Question: This post is similar to one I have posted before about a dropdown filtering results in a gridview. Well now I need this dropdown to attach itself to a repeater that will filter results into a gridview. I have tried 'rptLetters.DataBind()' in the code behind of the dropdown list, but that doesn't seem to be changing any of the letters at the top of the page when I click on different items in the dropdown list.

The screenshot doesn't show enough of the products, but in this case it skips from G to L, and in the repeater the letters between G and L are still shown. I need to be able to get that repeater to recognize the letters that start each of the products associated with the company chosen.
'''
<asp:Content ID="Content2" ContentPlaceHolderID="body" Runat="Server"><br /><br />
<asp:linkbutton id="btnAll" runat="server" text="ALL" onclick="btnAll_Click" />
<asp:repeater id="rptLetters" runat="server" datasourceid="dsLetters">
<headertemplate>
|
</headertemplate>
<itemtemplate>
<asp:linkbutton id="btnLetter" runat="server" onclick="btnLetter_Click"
text='<%#Eval("Letter")%>' />
</itemtemplate>
<separatortemplate>
|
</separatortemplate>
</asp:repeater>
<asp:sqldatasource id="dsLetters" runat="server" connectionstring="<%$
ConnectionStrings:ProductsConnectionString %>"
selectcommand="SELECT DISTINCT LEFT(ProductName, 1) AS [Letter] FROM [Product]">
</asp:sqldatasource>
<br /><br />Choose Company:
<asp:DropDownList ID="ddlCompany" runat="server" AutoPostBack="true"
OnSelectedIndexChanged="ddlCompany_SelectedIndexChanged">
<asp:ListItem Value="8">3rd Party</asp:ListItem>
<asp:ListItem Value="4">BestDirect Securities</asp:ListItem>
<asp:ListItem Value="18">Generic</asp:ListItem>
<asp:ListItem Value="5">PFG Precious Metals</asp:ListItem>
<asp:ListItem Value="1" Selected="True">PFGBest</asp:ListItem>
<asp:ListItem Value="2">SFO</asp:ListItem>
<asp:ListItem Value="6">Traders Press</asp:ListItem>
<asp:ListItem Value="3">W&A Publishing</asp:ListItem>
</asp:DropDownList>
<asp:gridview id="gvProducts" runat="server" AutoGenerateColumns="False"
datakeynames="ProductID,CompanyID" datasourceid="dsProductLookup"
style="margin-top: 12px;">
<Columns>
<asp:HyperLinkField DataNavigateUrlFields="ProductID"
DataNavigateUrlFormatString="Product/Default.aspx?ID={0}"
DataTextField="ProductName" HeaderText="Product Name"
SortExpression="ProductName" />
</Columns>
</asp:gridview>
<asp:sqldatasource id="dsProductLookup" runat="server"
Connectionstring="<%$ ConnectionStrings:ProductsConnectionString %>"
SelectCommand="SELECT DISTINCT Product.ProductName, Product.ProductID, Company.CompanyID
FROM Product
LEFT JOIN CompanyLink
ON Product.ProductID = CompanyLink.ProductID
LEFT JOIN Company
ON CompanyLink.CompanyID = Company.CompanyID
ORDER BY Product.ProductName">
</asp:sqldatasource>
<asp:SqlDataSource ID="dsCompanyFilter" runat="server"
ConnectionString="<%$ ConnectionStrings:ProductsConnectionString %>"
SelectCommand="SELECT [CompanyName], [CompanyID]
FROM [Company]
ORDER BY CompanyName">
</asp:SqlDataSource>
</asp:Content>
Protected Sub btnAll_Click(sender As Object, e As EventArgs)
gvProducts.DataBind()
End Sub
Protected Sub btnLetter_Click(ByVal sender As Object, ByVal e As EventArgs)
Dim btnLetter As LinkButton = TryCast(sender, LinkButton)
If btnLetter Is Nothing Then
Return
End If
dsProductLookup.SelectCommand = [String].Format("SELECT ProductID, ProductName
FROM [Product]
WHERE ([ProductName] LIKE '{0}%')
ORDER BY [ProductName]",
btnLetter.Text)
dsProductLookup.SelectParameters.Clear()
Dim controlParam As ControlParameter = New ControlParameter
controlParam.ControlID = "rptLetters"
controlParam.DefaultValue = "-1"
controlParam.Name = "CompanyID"
controlParam.PropertyName = "Container.ItemIndex"
controlParam.Type = TypeCode.String
dsProductLookup.SelectParameters.Add(controlParam)
End Sub
Protected Sub ddlCompany_SelectedIndexChanged(ByVal sender As Object, ByVal e As
System.EventArgs) Handles ddlCompany.SelectedIndexChanged
rptLetters.DataBind()
'SELECT statement to update letter repeater
dsLetters.SelectCommand = "SELECT DISTINCT LEFT(ProductName, 1) AS [Letter]
FROM Product, CompanyLink, Company
WHERE Product.ProductID = CompanyLink.ProductID
AND CompanyLink.CompanyID = Company.CompanyID
AND Company.CompanyID = @CompanyID"
dsLetters.SelectParameters.Clear()
'declaring scalar variable @CompanyID
Dim cp As ControlParameter = New ControlParameter
cp.ControlID = "rptLetters"
cp.DefaultValue = "-1"
cp.Name = "CompanyID"
cp.PropertyName = "SelectedValue"
cp.Type = TypeCode.Int32
dsLetters.SelectParameters.Add(cp)
'SELECT statement to update Gridview based on dropdown list
dsProductLookup.SelectCommand = "SELECT Company.CompanyName, Company.CompanyID,
Product.ProductName, Product.ProductID
FROM Company INNER JOIN CompanyLink
ON Company.CompanyID = CompanyLink.CompanyID
INNER JOIN Product
ON CompanyLink.ProductID = Product.ProductID
WHERE Company.CompanyID = @CompanyID
ORDER BY Product.ProductName"
dsProductLookup.SelectParameters.Clear()
'declaring scalar variable @CompanyName
Dim controlParam As ControlParameter = New ControlParameter
controlParam.ControlID = "ddlCompany"
controlParam.DefaultValue = "-1"
controlParam.Name = "CompanyID"
controlParam.PropertyName = "SelectedValue"
controlParam.Type = TypeCode.Int32
dsProductLookup.SelectParameters.Add(controlParam)
End Sub
'''
Working code posted below. The repeater doesn't work like a regular control so I added a hidden dropdown list to do the dirty work for the repeater. Thanks for the help!
'''
<asp:DropDownList ID="ddlLetters" runat="server" Visible="False" DataSourceID="dsLetters">
</asp:DropDownList>
Protected Sub ddlLetters_SelectedIndexChanged(ByVal sender As Object, ByVal e As System.EventArgs)
rptLetters.DataBind()
'SELECT statement to update letter repeater
dsLetters.SelectCommand = "SELECT DISTINCT LEFT(ProductName, 1) AS [Letter]
FROM Product, CompanyLink, Company
WHERE Product.ProductID = CompanyLink.ProductID
AND CompanyLink.CompanyID = Company.CompanyID
AND Company.CompanyID = @CompanyID"
'declaring scalar variable @CompanyID
dsLetters.SelectParameters.Clear()
Dim cp As ControlParameter = New ControlParameter
cp.ControlID = "rptLetters"
cp.DefaultValue = "-1"
cp.Name = "CompanyID"
cp.PropertyName = "ClientIDMode"
cp.Type = TypeCode.Decimal
dsLetters.SelectParameters.Add(cp)
End Sub
'''
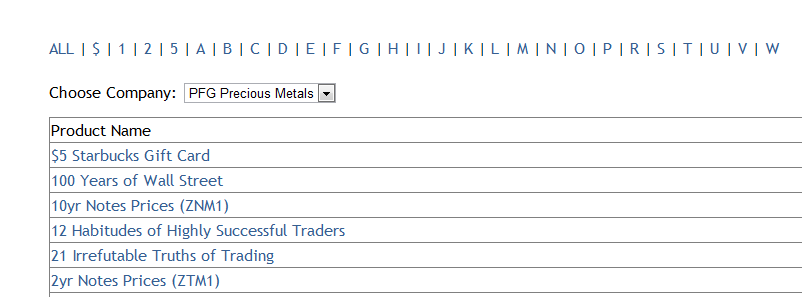
Answer: I believe the issue is that you are not updating the dsLetters SelectCommand when the user selects a new company. Right now, it selects all products without taking the selected company into account. You should be able to modify the select command in ddlCompany_SelectedIndexChanged.